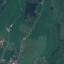
Label: Pasture